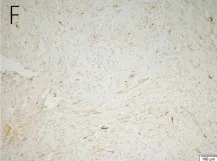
Giant cell glioblastoma is composed of large, closely-arranged cells, with an eosinophilic cytoplasm and obvious nuclear atypia. There are also scattered multinucleated giant cells. Immunohistochemical examination was positive for H-caldesmon (F).
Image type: pathology (immunostaining)